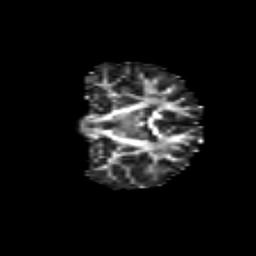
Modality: FA
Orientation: coronal
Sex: female
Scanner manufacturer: siemens
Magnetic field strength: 3 T
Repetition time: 5 s
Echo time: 0.071 s